Interaction volume radius: 5 \u00c5
Interaction volume height: 45 \u00c5
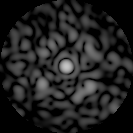
Disorder parameter: 0.7197